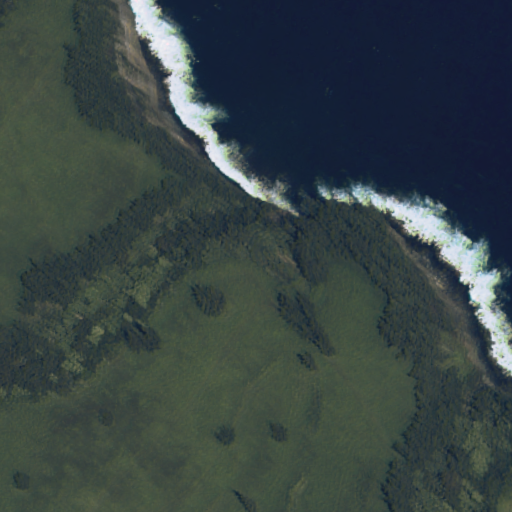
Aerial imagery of valley in Hawaii named Kukuilamalamaheʻe Gulch containing only unknown